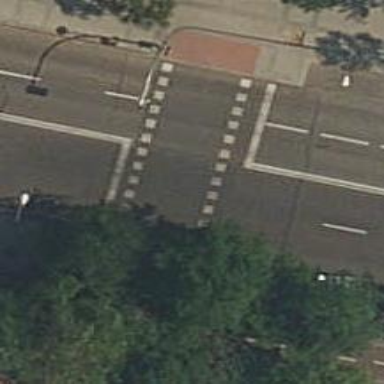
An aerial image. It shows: Traffic signals at road crossing.